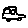
Label: car